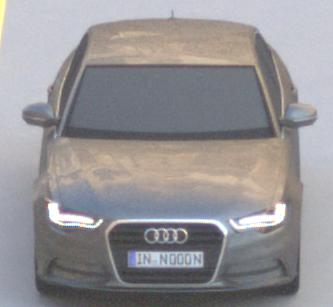
Make: Audi
Model: A6 2.0 TFSI
Detailed model: A6 (C7) Limousine
Model produced from: 2011/10
Model produced until: 2014/09
Doors: 4
Color: gray
Road condition: dry road
Daytime: morning or afternoon
Contrast: low contrast